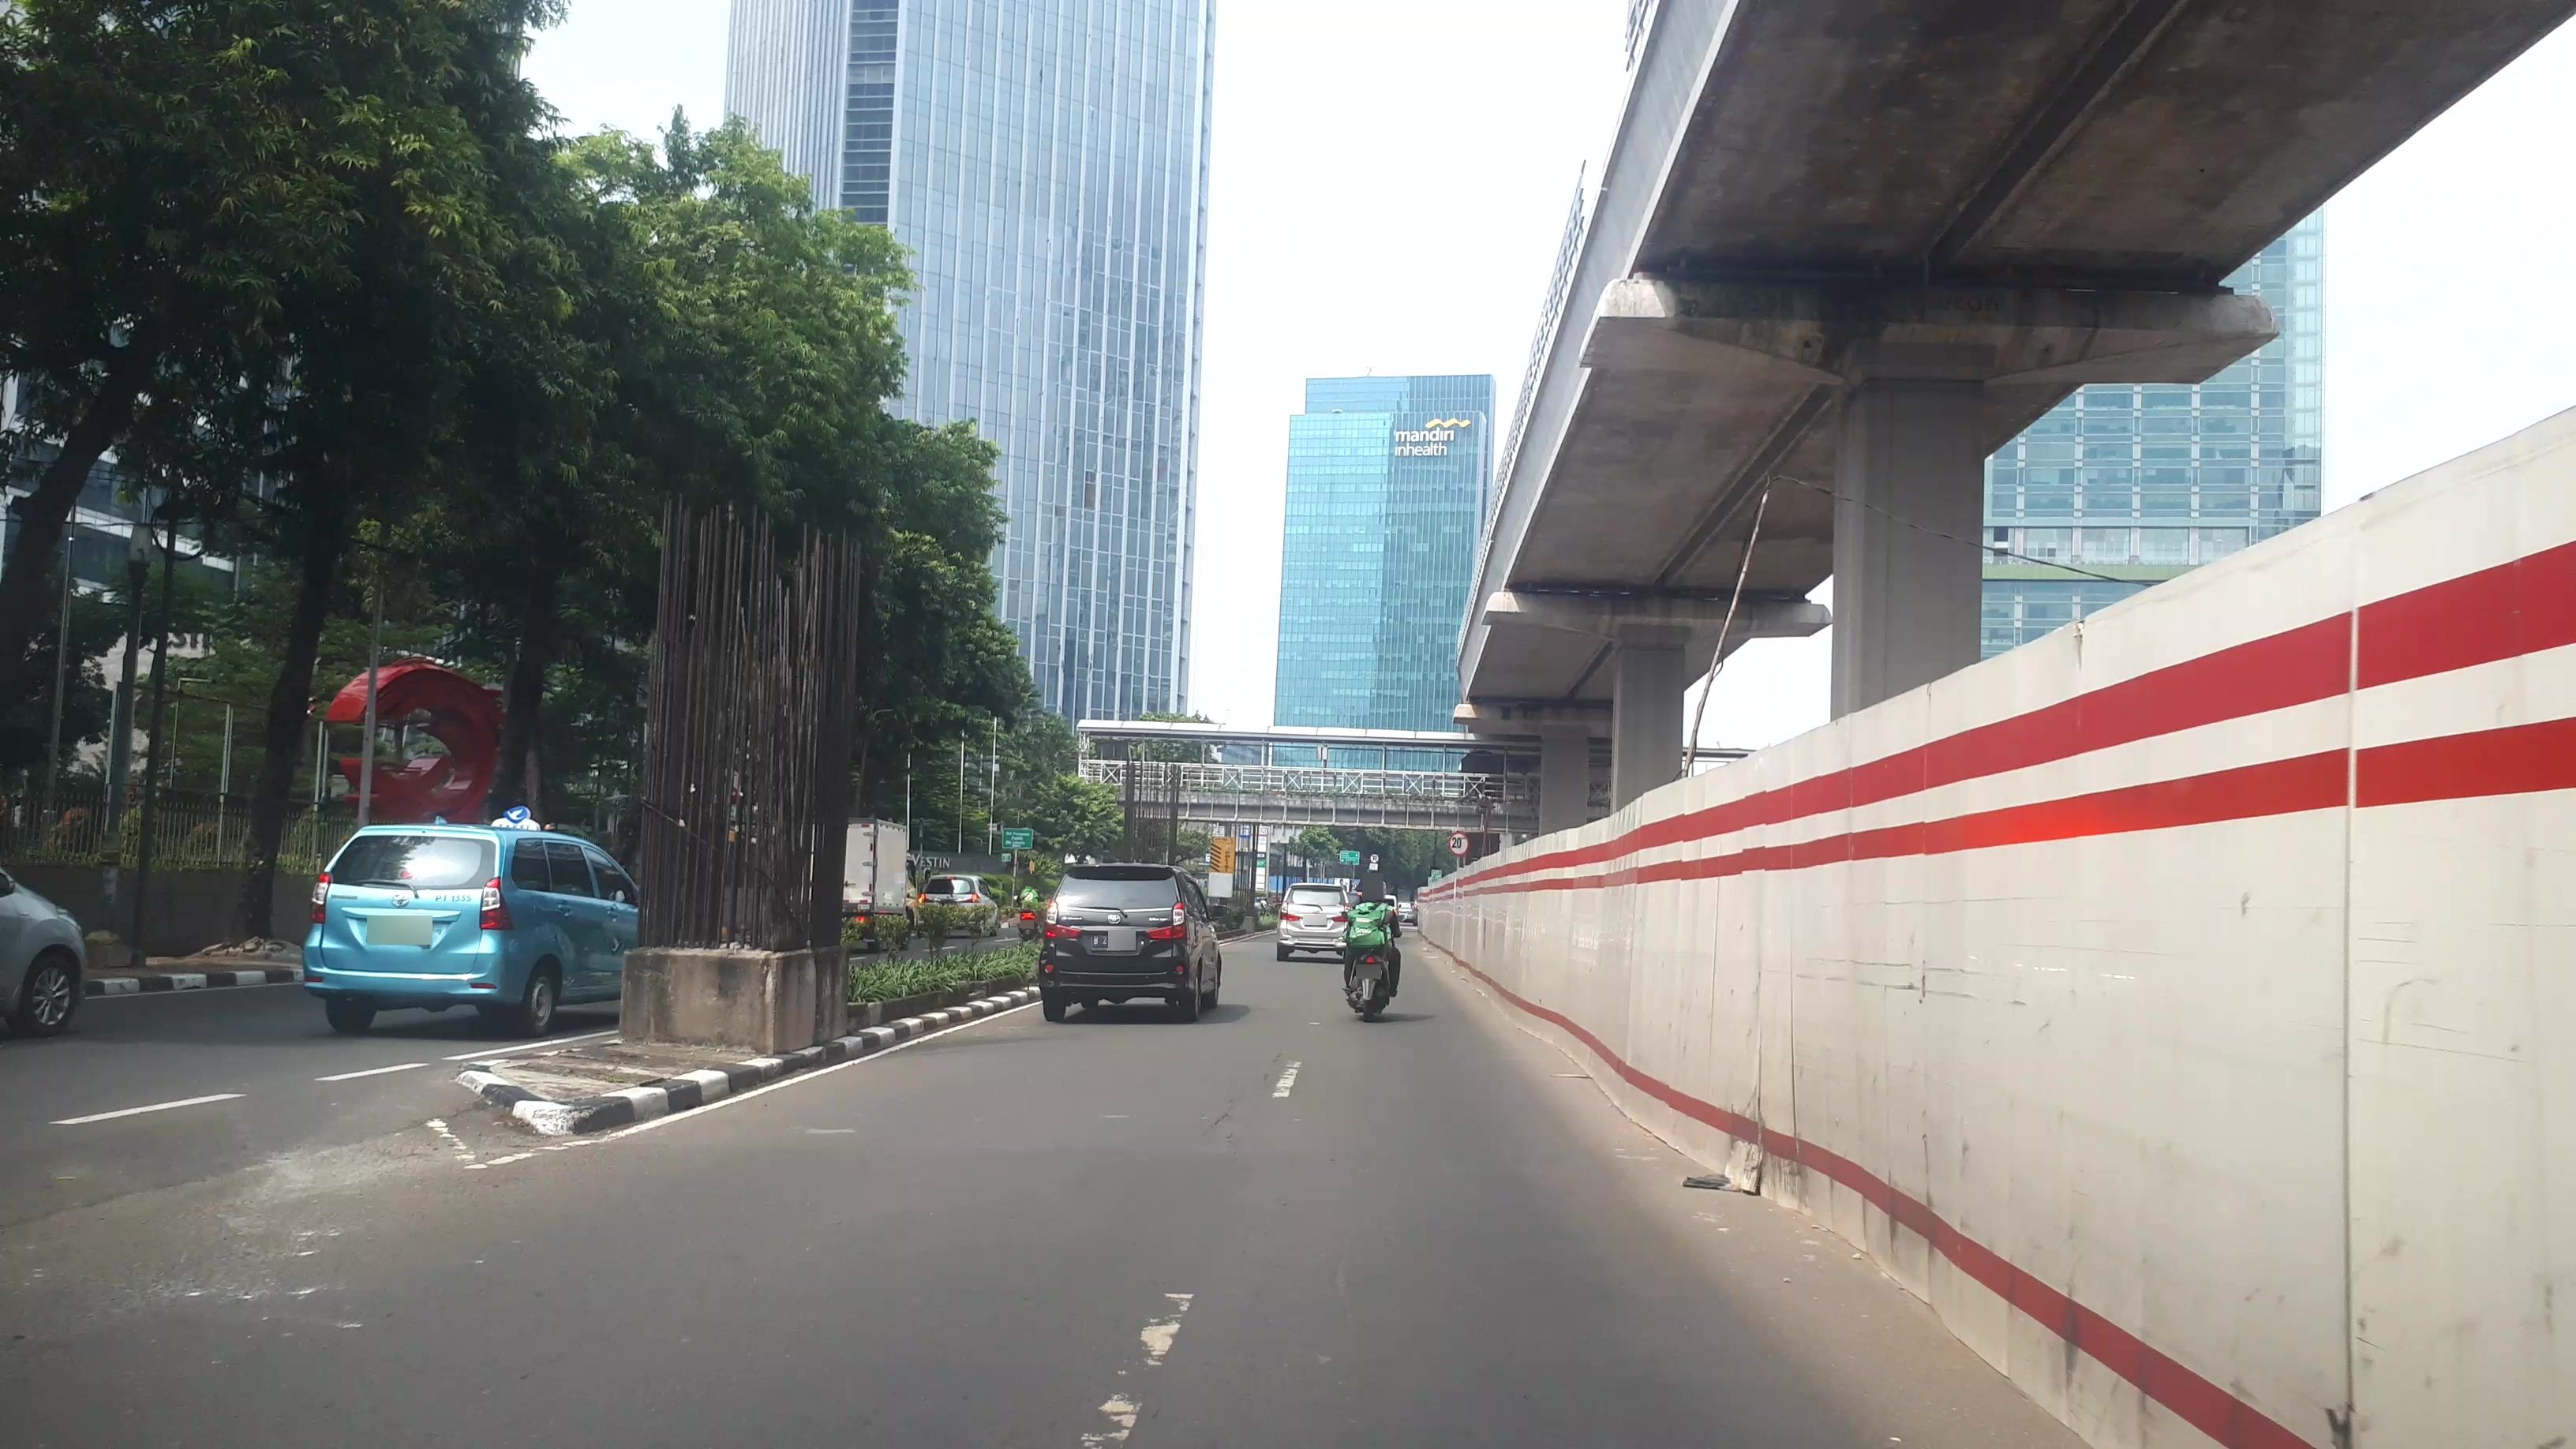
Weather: clear
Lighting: day
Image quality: good
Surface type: driving surface
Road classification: service
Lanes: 2
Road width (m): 7
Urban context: urban centre
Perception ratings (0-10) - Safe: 1.48, Lively: 6.39, Beautiful: 1.33, Boring: 4.06, Depressing: 3.78, Wealthy: 6.07